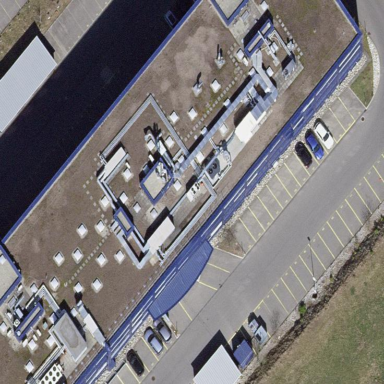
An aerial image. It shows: Industrial building.